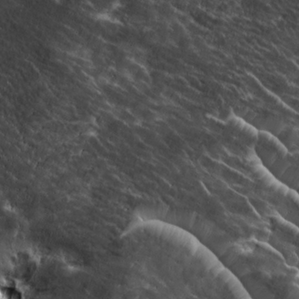
Label: non_frost